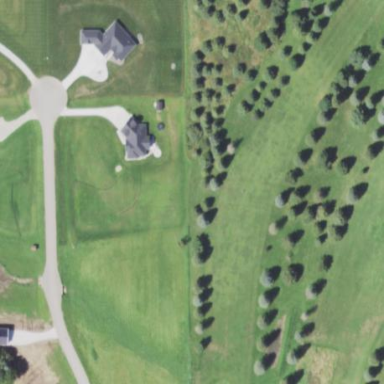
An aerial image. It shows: Well-maintained grassy area known as fairway on golf course.